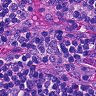
Metastatic tissue present: no